Question: I have an assignment in which we are to create a rock, paper, scissors game. It is specified that we have to create an abstract "Tool" class of which there are three subclasses: "ToolRock", "ToolPaper", "ToolScissors". The abstract class is supposed to have a "" function (written in italics).
My assumption is to make an abstract function like so:
'''
public abstract Tool getWeakness();
'''
The RockTool class is specified to have the function "+ getWeakness() : Tool" (not written in italics) and my thinking was to create a function which overrides the parent class:
'''
@Override public ToolPaper getWeakness() { return null; }
'''
What should this function return to achieve this? I can't simply "return ToolPaper;"? So how do I go about creating a function which returns which subclass of Tool it is weak against without returning a string?

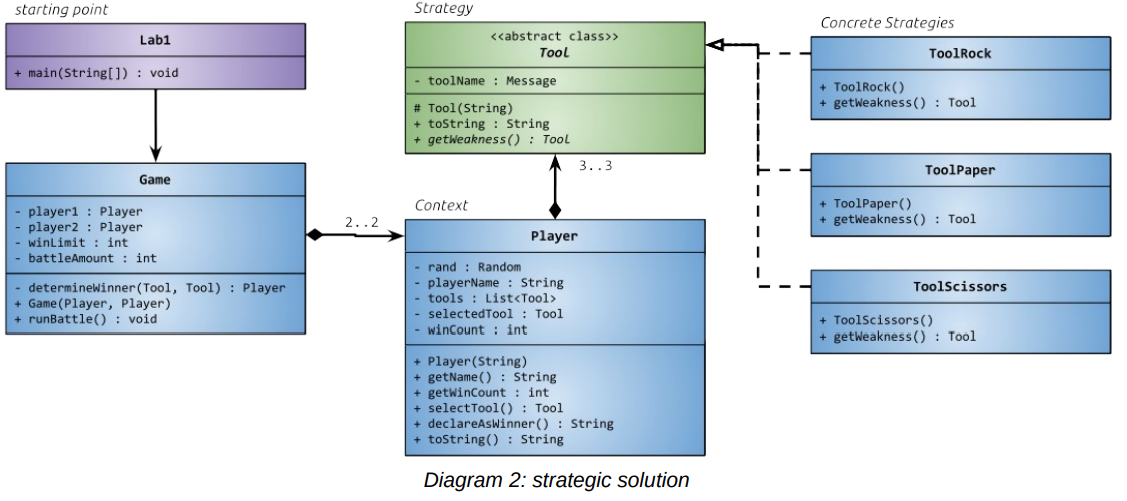
Answer: In java, classes are first class objects, so they be returned just like any other object.
You will want to use generics to ensure the wrong of class isn't used. Your method signature could be:
'''
public abstract class Tool {
public abstract Class<? extends Tool> getWeakness();
}
'''
And your implementation would be
'''
public class Rock extends Tool {
public Class<? extends Tool> getWeakness() {
return Paper.class;
}
}
'''
:
As others have mentioned, the design indicates that a 'Tool' instance should be returned rather than a 'Class'. While it would be possible for one class to return a (preferably, static) instance of the class it is weak to, this would be bad design. If the UML is your own, I would recommend changing the signature to indicate that a 'Class' will be returned.